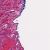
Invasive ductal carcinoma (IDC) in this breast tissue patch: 0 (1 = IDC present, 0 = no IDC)